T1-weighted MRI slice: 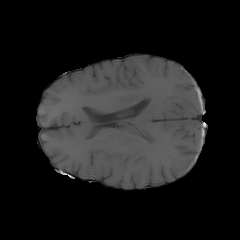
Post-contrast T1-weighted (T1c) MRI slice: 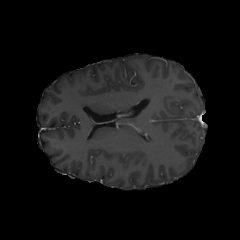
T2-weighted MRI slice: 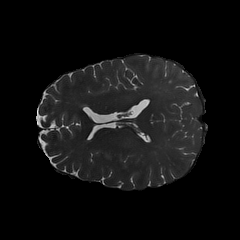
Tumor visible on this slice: no